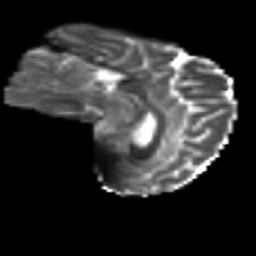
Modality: T2w
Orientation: sagittal
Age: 34
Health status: ill
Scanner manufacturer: philips
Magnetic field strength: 3 T
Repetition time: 9 s
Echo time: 0.127 s